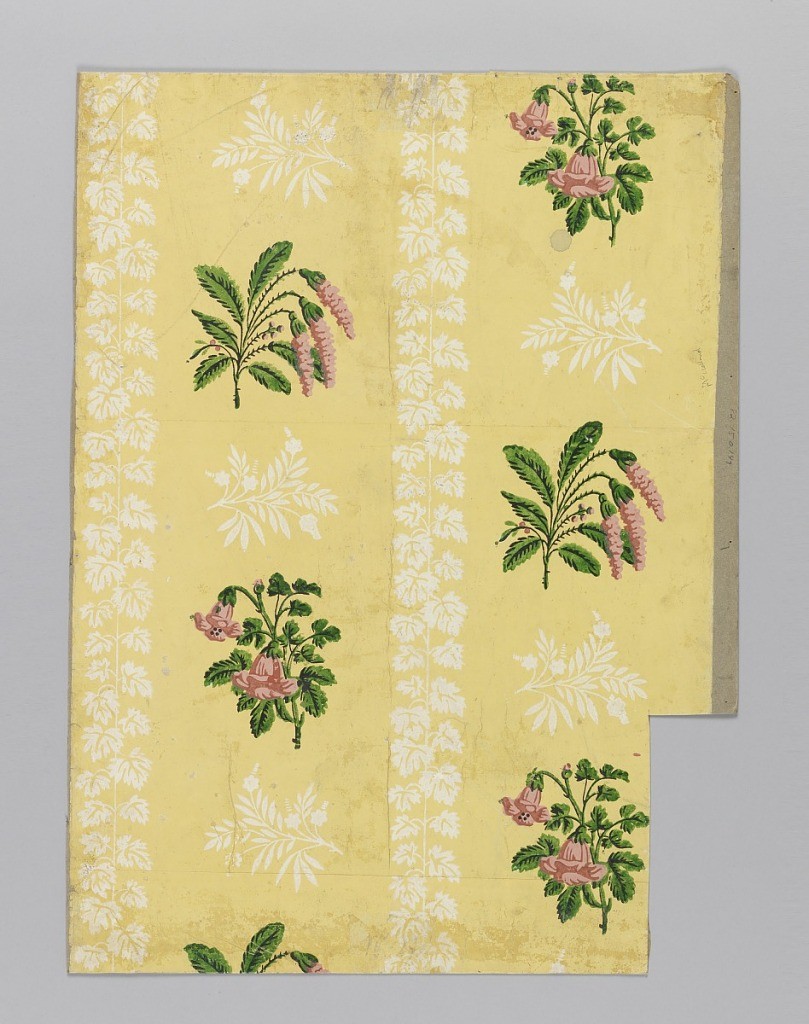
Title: Lexington
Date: ca. 1825
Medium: Block-printed
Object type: Sidewall
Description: Floral stripe, with two different pink floral sprigs alternating. The rows are separated by foliate sprays, while the columns are separated by a foliate stripe. Printed on white, pink and varnished green on yellow ground.